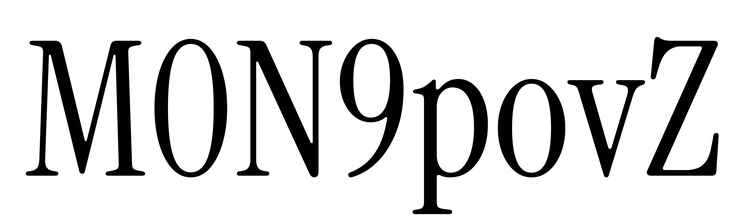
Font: InstrumentSerif-Regular